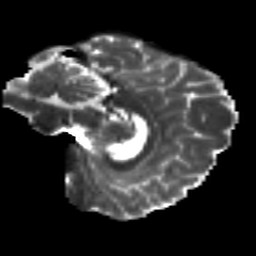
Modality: T2w
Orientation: sagittal
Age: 27
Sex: female
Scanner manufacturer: siemens
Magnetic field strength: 3 T
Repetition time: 8.8 s
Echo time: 0.085 s